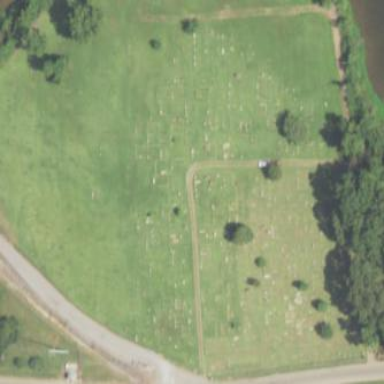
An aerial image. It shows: Cemetery.